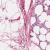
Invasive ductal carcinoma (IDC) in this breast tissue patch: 0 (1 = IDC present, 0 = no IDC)